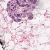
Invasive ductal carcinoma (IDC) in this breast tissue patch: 0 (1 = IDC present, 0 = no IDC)